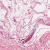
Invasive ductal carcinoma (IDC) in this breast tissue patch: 0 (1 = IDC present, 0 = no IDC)